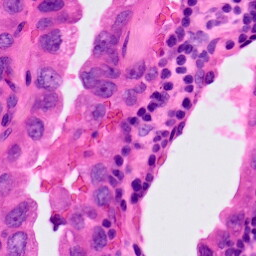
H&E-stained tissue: Lung